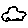
Label: car